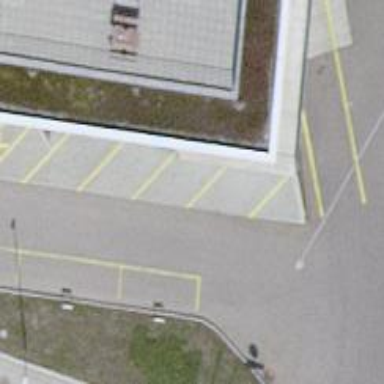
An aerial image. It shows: Bicycle parking facility.